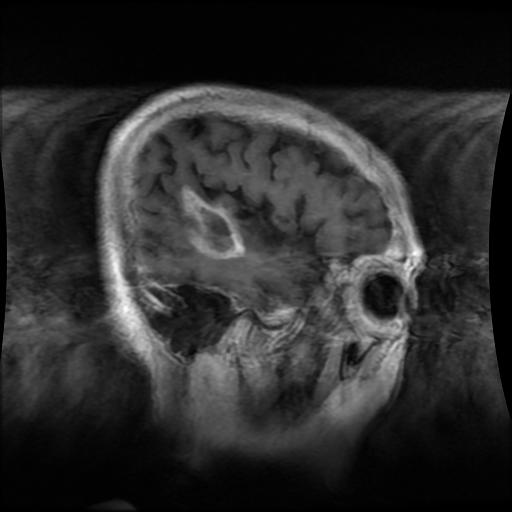
Label: glioma